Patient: sex F, age 43
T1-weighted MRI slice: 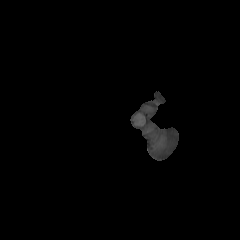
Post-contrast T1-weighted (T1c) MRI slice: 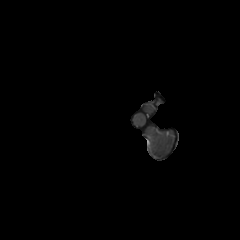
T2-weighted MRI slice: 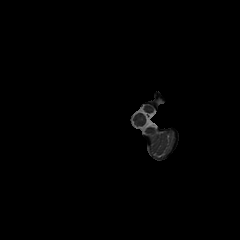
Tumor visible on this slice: no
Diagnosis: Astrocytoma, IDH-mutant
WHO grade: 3